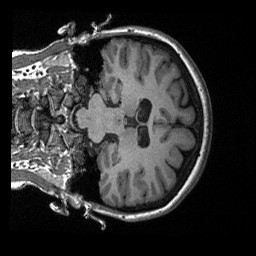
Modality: T1w
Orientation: coronal
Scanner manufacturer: siemens
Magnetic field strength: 3 T
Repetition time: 2.3 s
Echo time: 0.00226 s